Question: I'm actually trying to show the content of my mysql table in a bootstrap table.
I can see the contents but it shows only the first content right the other contents are not inside the table. Where is here wrong?
How it looks actually:

My table.php
'''
<?php
include('config/mysql.php');
$result = mysql_query("SELECT * FROM streams");
echo mysql_error();
?>
<link rel="stylesheet" href="views/extra.css" />
<table class="tablesorter" cellspacing="0" >
<thead>
<tr>
<th class="header">ID</th>
<th class="header">Name</th>
<th class="header">Port</th>
<th class="header">Options</th>
</tr>
</thead>
<tbody>
<?php while ($row = mysql_fetch_array($result)) { ?>
<tr>
<td bgcolor="#D1FFC2"><?php echo $row["id"] ?></td>
<td bgcolor="#D1FFC2"><?php echo $row["streamname"] ?></td>
<td bgcolor="#D1FFC2"><?php echo $row["streamport"] ?></td>
<td bgcolor="#D1FFC2">Debug- Delete- Edit</td>
</tr>
</tbody>
</table>
<?php } ?>
'''
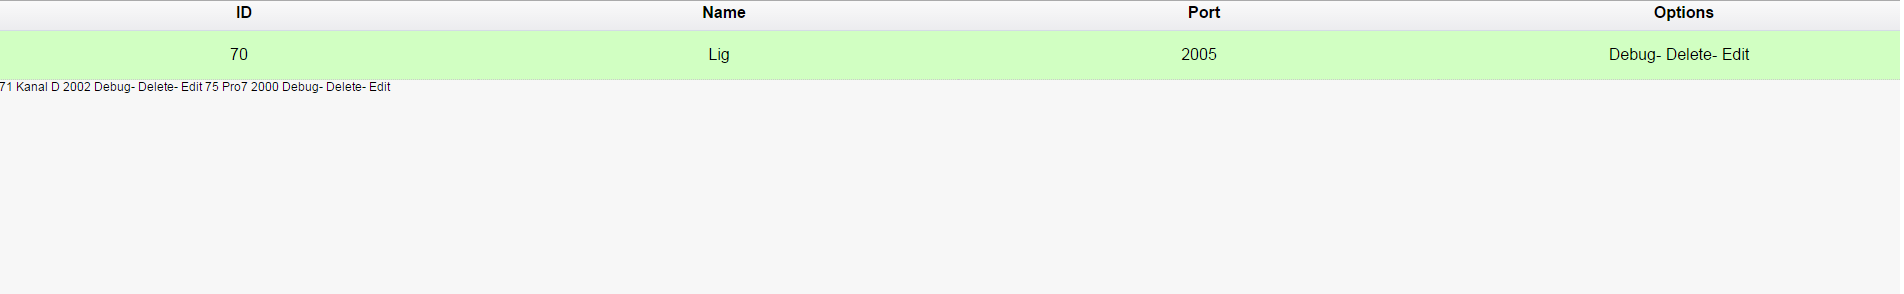
Answer: Take this out of the while $row = mysql_fetch_array($result) loop and put it after the end.
'''
</tbody>
</table>
'''
And consider using mysqlI or PDO as mysql functions are depreciated and will be going away.